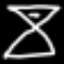
Label: hourglass